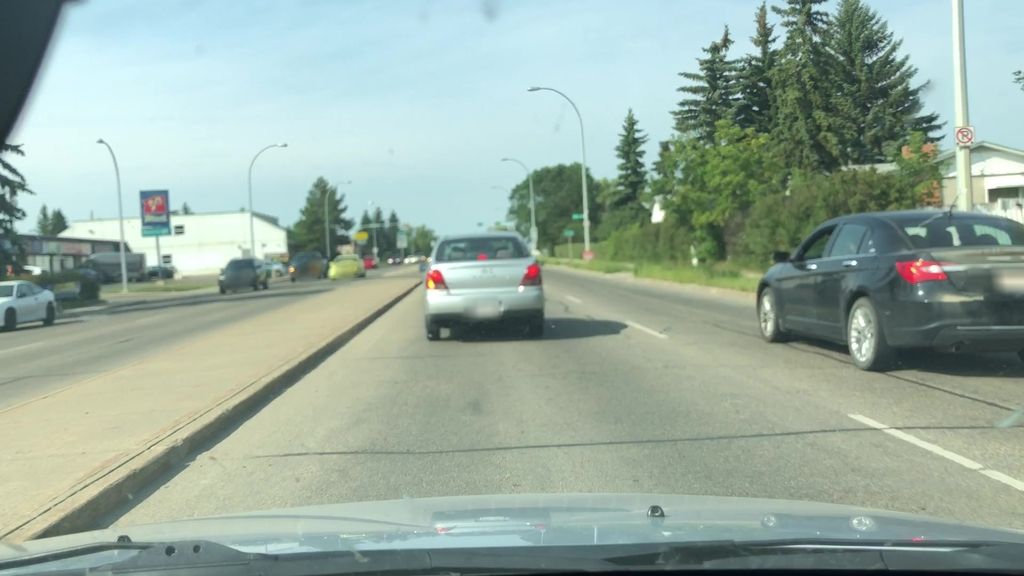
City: edmonton